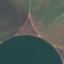
Land use / land cover: AnnualCrop